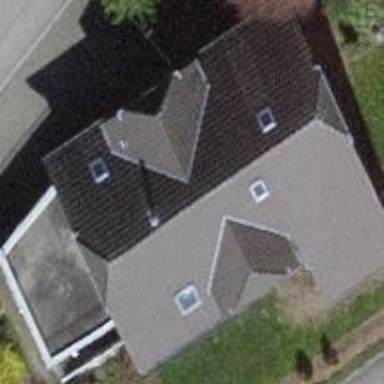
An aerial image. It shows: Detached building.